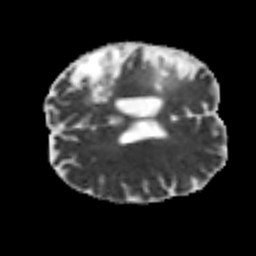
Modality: MD
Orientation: axial
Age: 49
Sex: male
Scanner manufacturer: siemens
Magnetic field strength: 3 T
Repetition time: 7.3 s
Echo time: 0.087 s